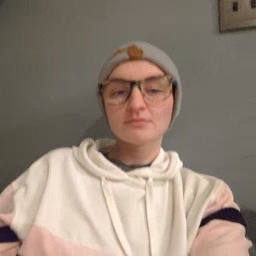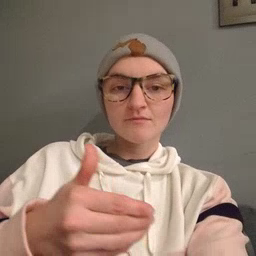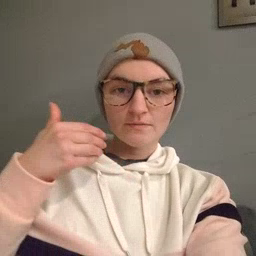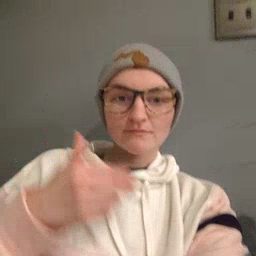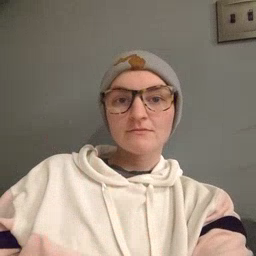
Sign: before